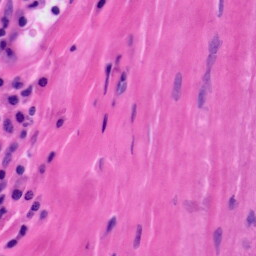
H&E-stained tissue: Tonsil